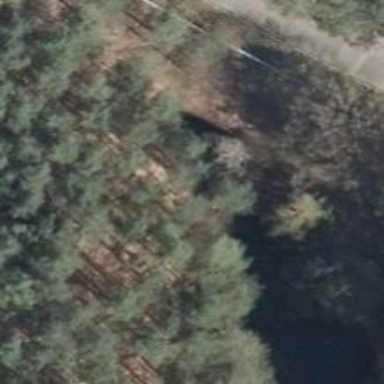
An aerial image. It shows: Tunnel through canal.